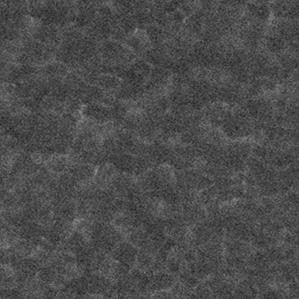
Label: frost